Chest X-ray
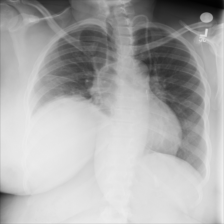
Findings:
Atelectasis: negative
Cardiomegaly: negative
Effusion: negative
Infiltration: negative
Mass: negative
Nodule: negative
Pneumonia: negative
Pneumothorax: negative
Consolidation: negative
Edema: negative
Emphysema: negative
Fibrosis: negative
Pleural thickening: negative
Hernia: negative